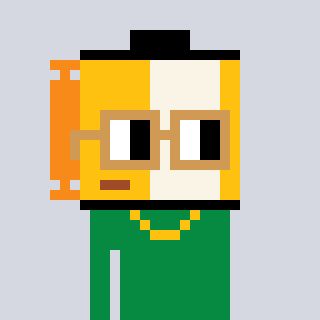
a pixel art character with square brown glasses, a film roll-shaped head and a green-colored body on a cool background